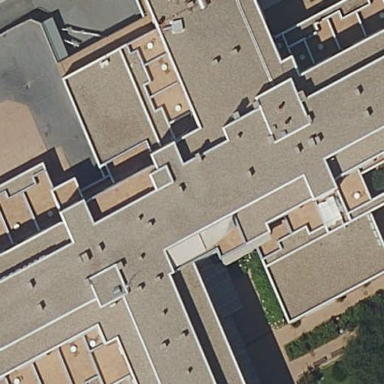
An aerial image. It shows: Residential building.